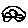
Label: car